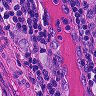
Metastatic tissue present: yes